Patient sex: M
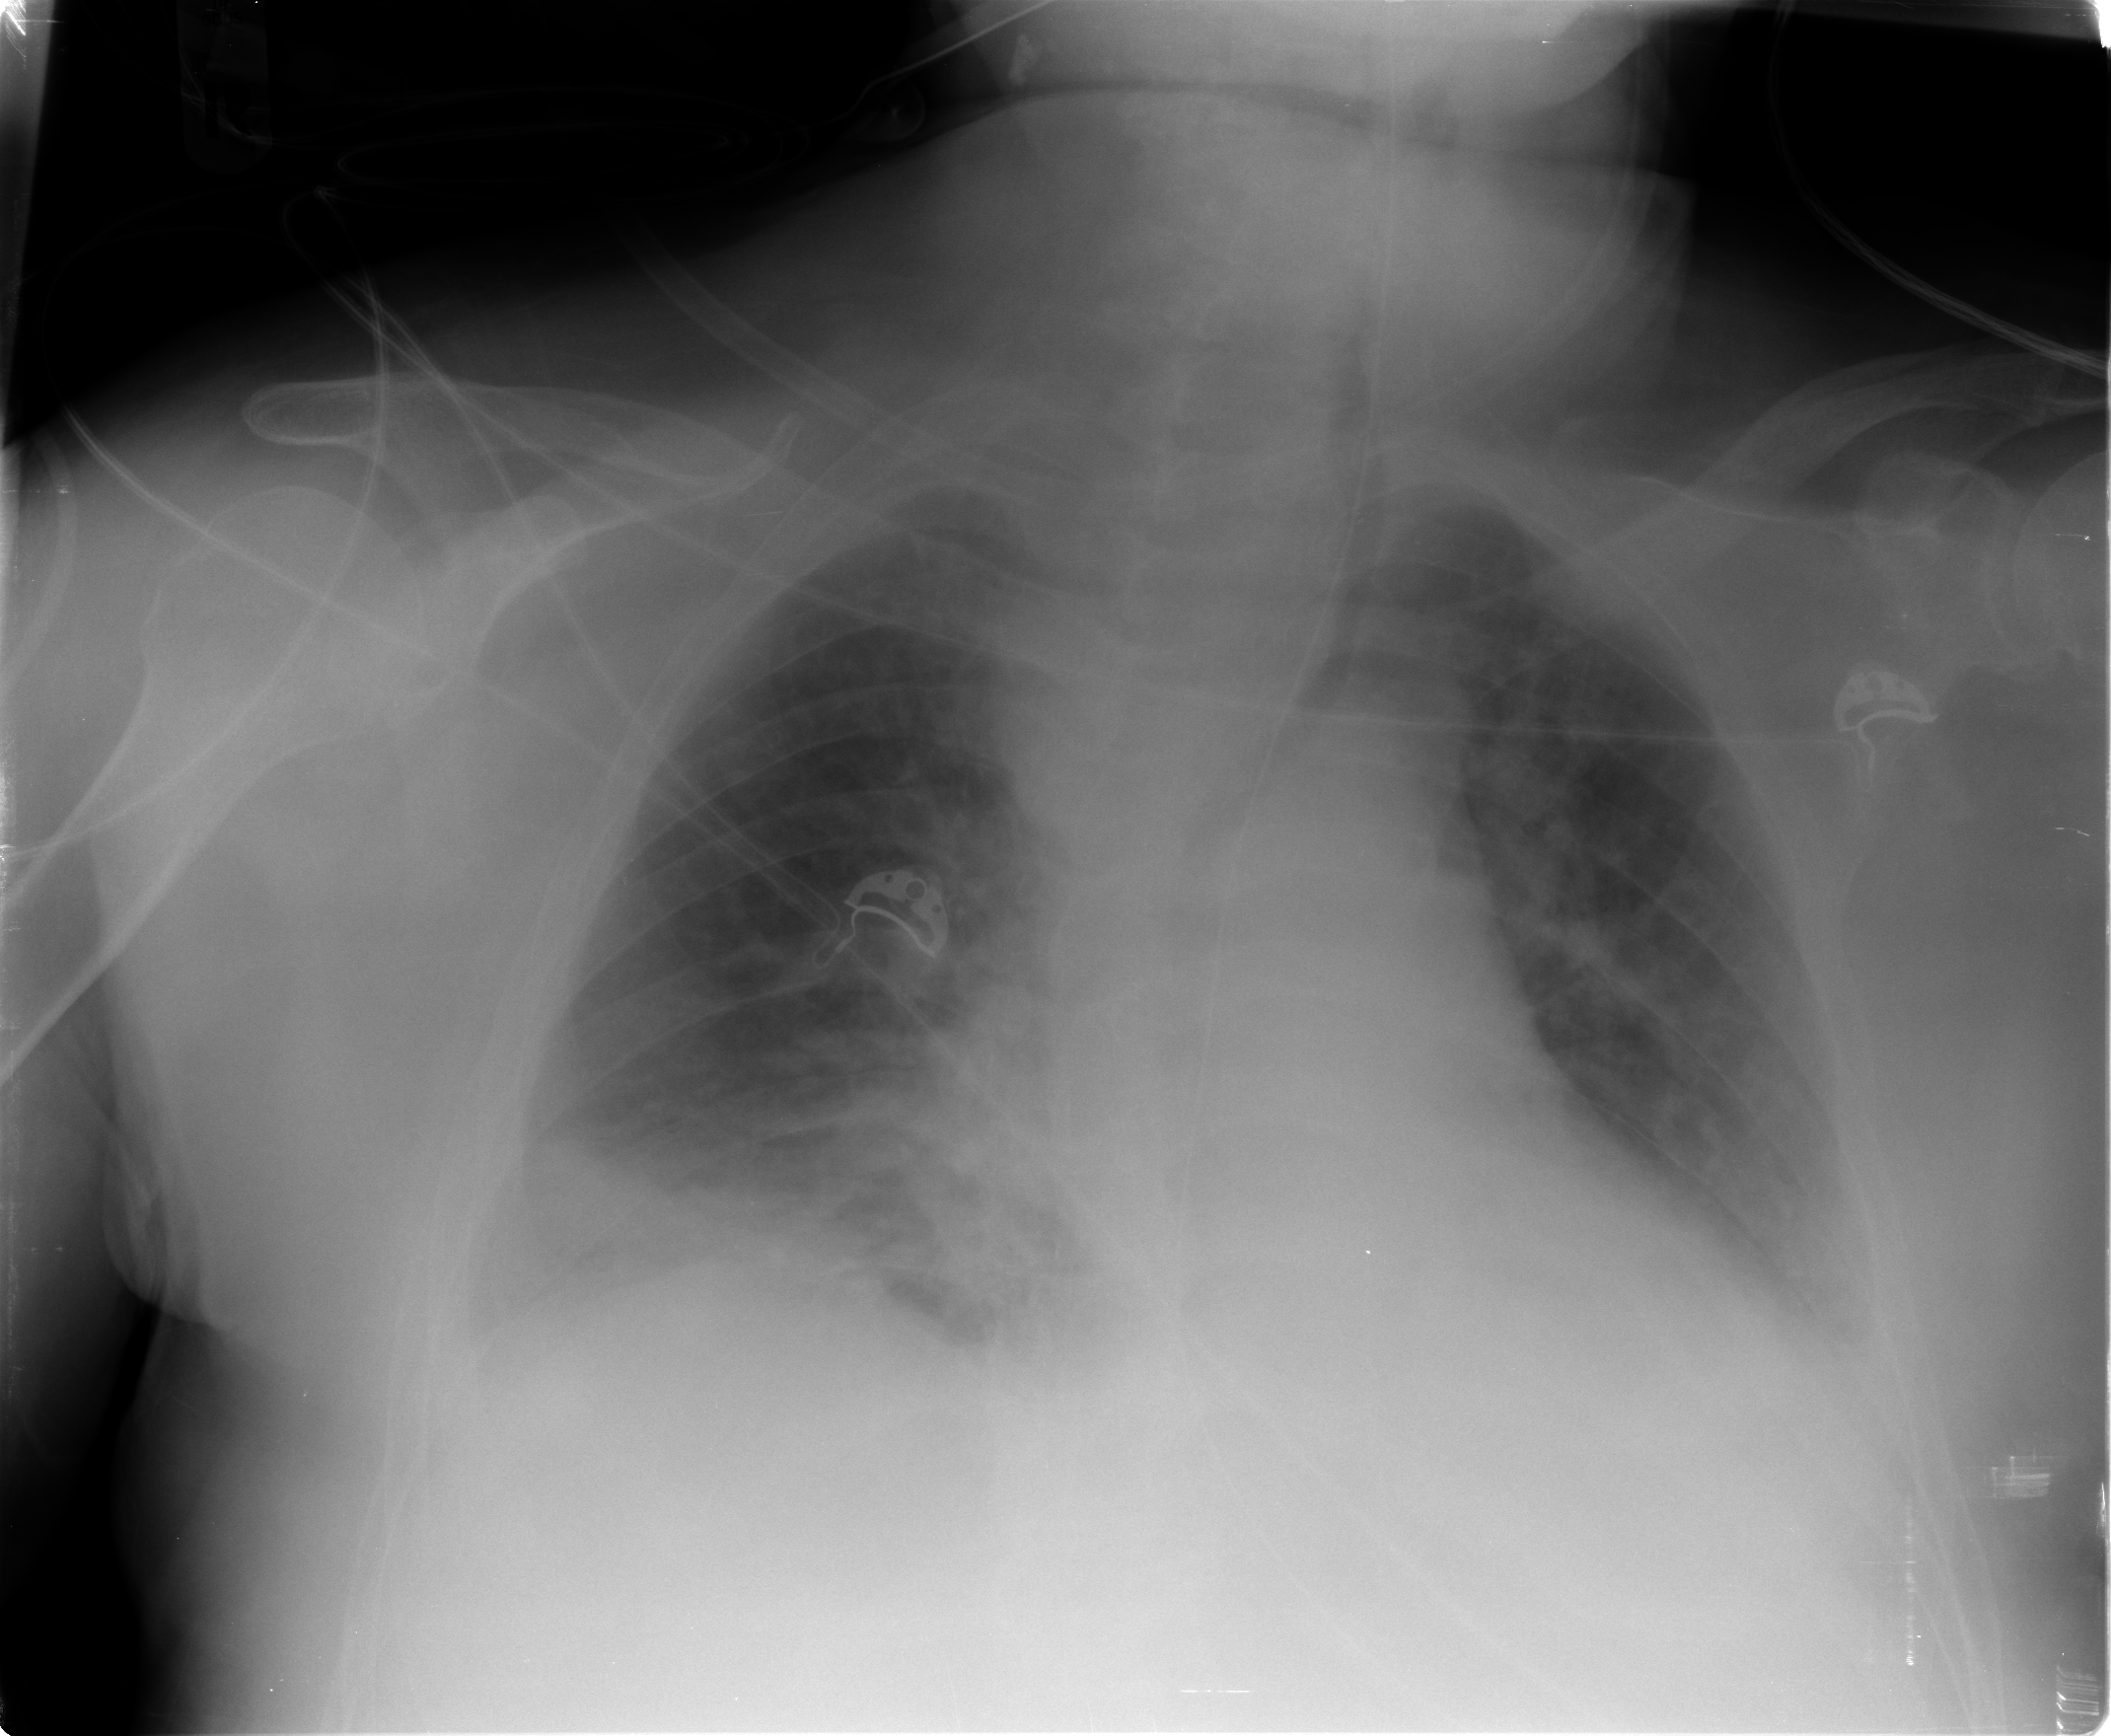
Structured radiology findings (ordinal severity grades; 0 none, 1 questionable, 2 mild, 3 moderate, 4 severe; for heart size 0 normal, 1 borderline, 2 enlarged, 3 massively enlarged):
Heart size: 2
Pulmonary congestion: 2
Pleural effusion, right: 2
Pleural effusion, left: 2
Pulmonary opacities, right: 0
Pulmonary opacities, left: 0
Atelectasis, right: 2
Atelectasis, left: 2